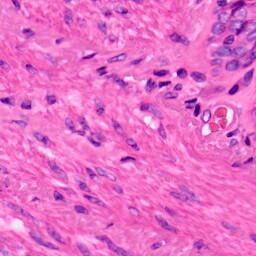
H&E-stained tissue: Lung